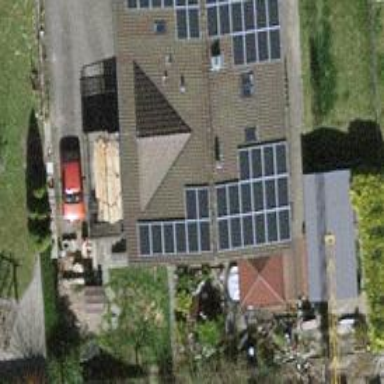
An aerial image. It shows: Solar photovoltaic panel generator.